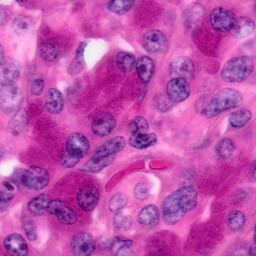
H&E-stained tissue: Pancreatic